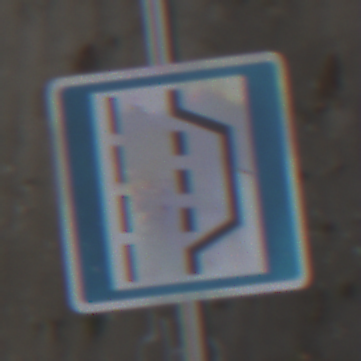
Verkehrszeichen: NothalteUndPannenbucht
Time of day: MorningAfternoon
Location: Outdoor (Suburban)
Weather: PartlyCloudy
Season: NotSpecified
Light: Natural